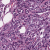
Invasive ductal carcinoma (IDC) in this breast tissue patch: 1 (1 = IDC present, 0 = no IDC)